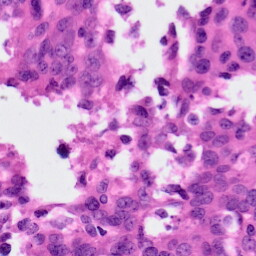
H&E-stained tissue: Ovarian